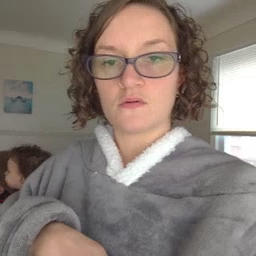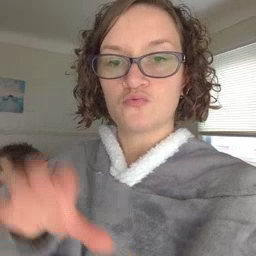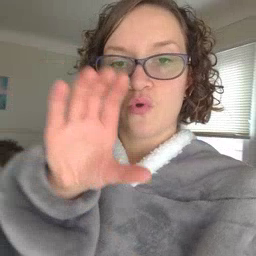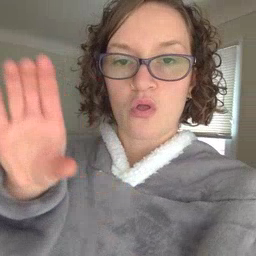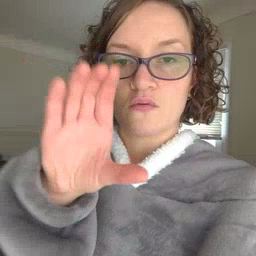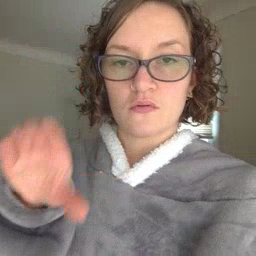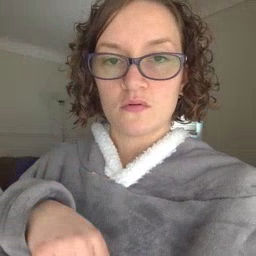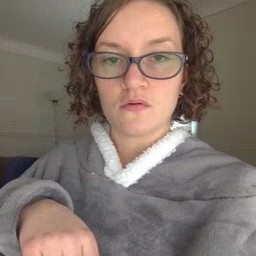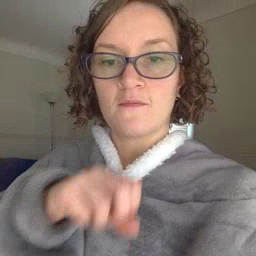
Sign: chocolate